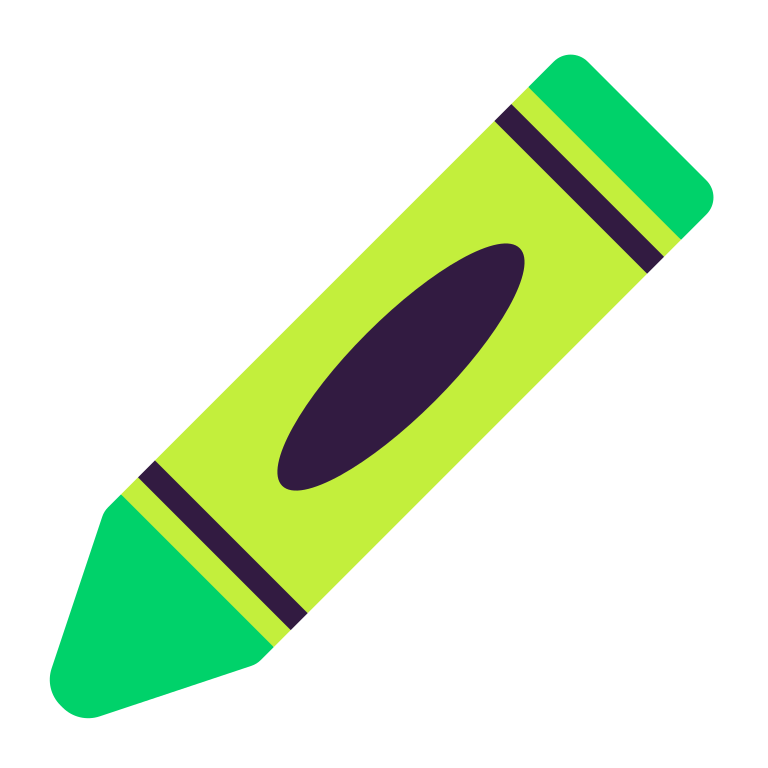
crayon flat